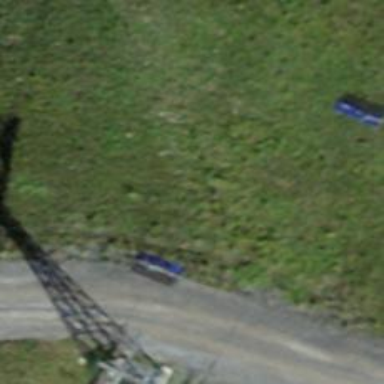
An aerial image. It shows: Pylon for aerialway.